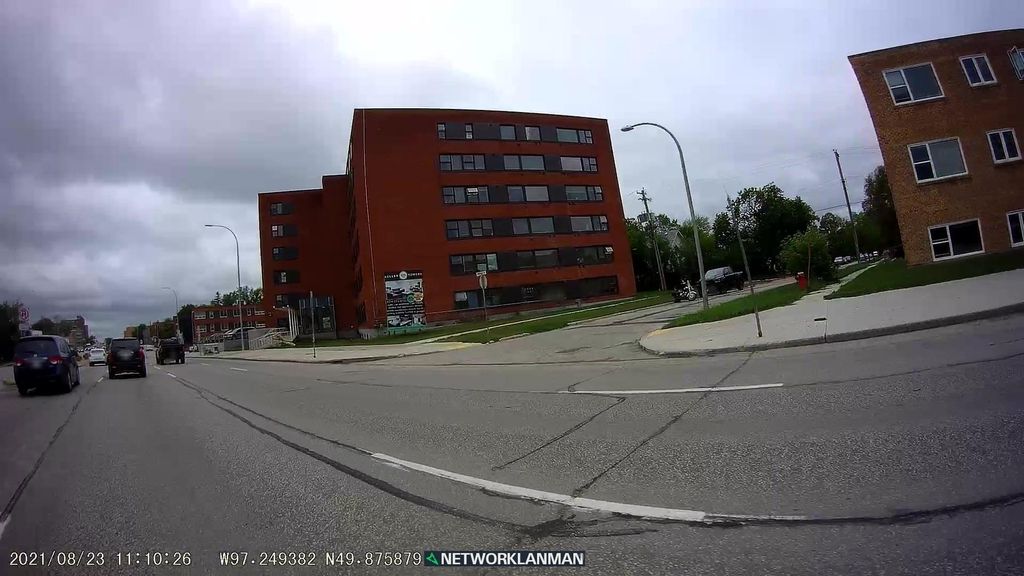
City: winnipeg